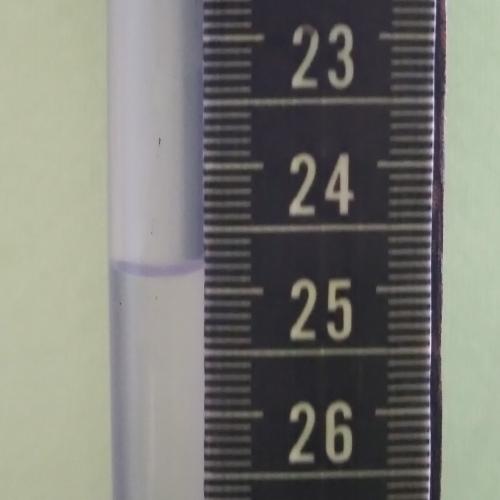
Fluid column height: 24.8 cm